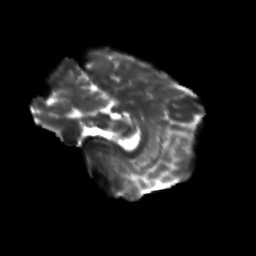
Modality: T2w
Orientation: sagittal
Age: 31
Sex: female
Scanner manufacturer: siemens
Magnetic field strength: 3 T
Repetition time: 3.5 s
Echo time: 0.113 s